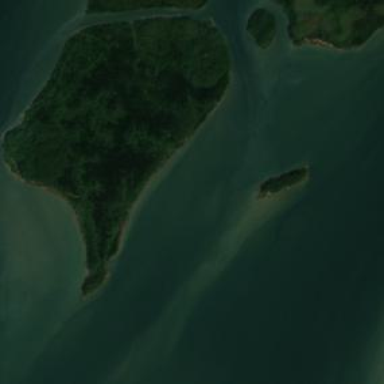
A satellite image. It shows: Island.